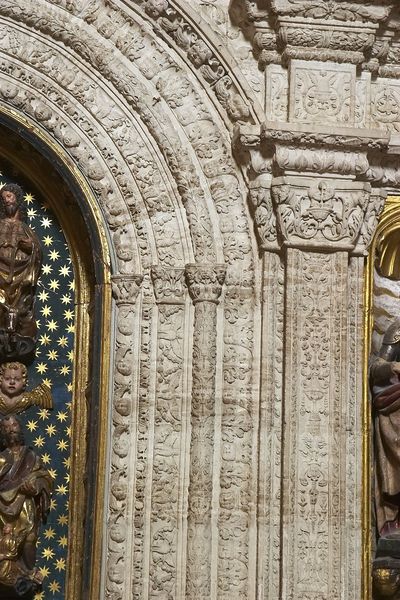
Titel: Kathedrale San Antolin in Palencia
Standort: Palencia, San Antolin (EU - E)
Schlagwörter: blau, blätter, flügel, blumen, grau, säule, säulen, tür, muster, ornament, architektur, stein, kirche, gold, haare, renaissance, engel, relief, bogen, linien, figuren, rundbogen, ornamente, stuck, tor, foto, sterne, blsu, kapitelle, kapitell, portal, dienste, christus, putten, groteske, kapitele, portugal, lissabon